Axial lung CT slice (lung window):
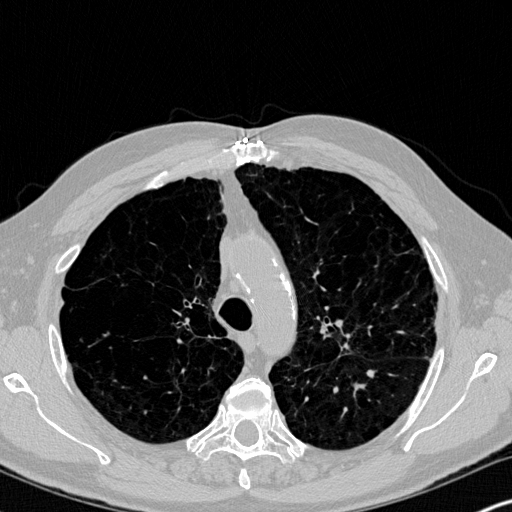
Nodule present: yes
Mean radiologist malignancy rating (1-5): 2.75